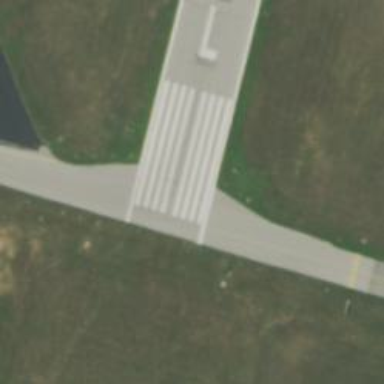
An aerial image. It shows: Taxiway at the airport with asphalt surface.